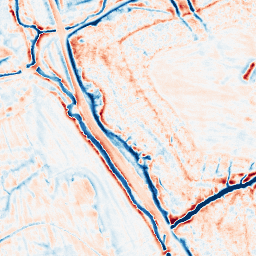
Category: edge_preserving
Decomposition family: bilateral
Decomposition parameters: d: 15
sigma_color: 25
sigma_space: 75
Upsampling method: edge_directed
Upsampling parameters: scale: 4
Upsampling scale: 4